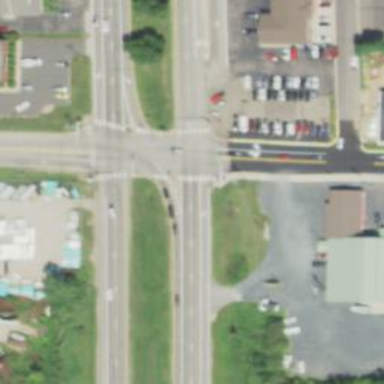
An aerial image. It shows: Asphalt road with primary link designation.